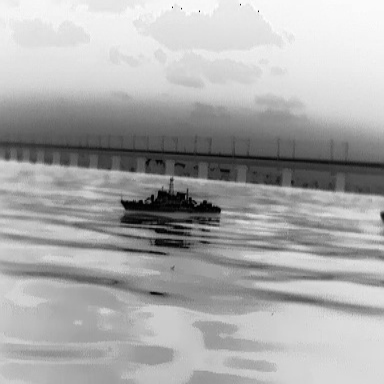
There is a warship in the infrared image.